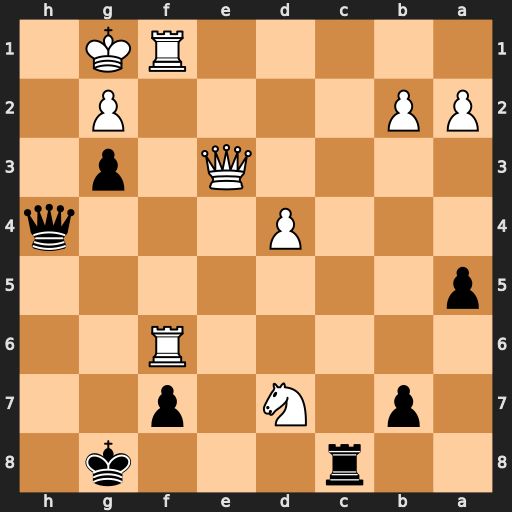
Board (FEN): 2r3k1/1p1N1p2/5R2/p7/3P3q/4Q1p1/PP4P1/5RK1
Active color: b
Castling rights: -
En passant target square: -
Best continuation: Qh2#